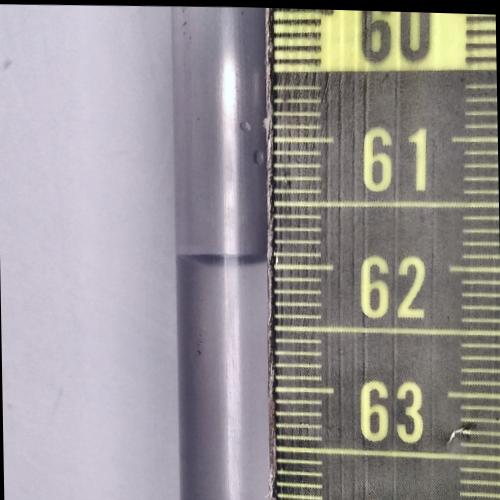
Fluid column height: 61.9 cm